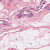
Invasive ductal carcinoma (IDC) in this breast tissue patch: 0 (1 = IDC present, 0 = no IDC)